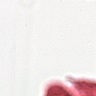
Metastatic tissue present: no